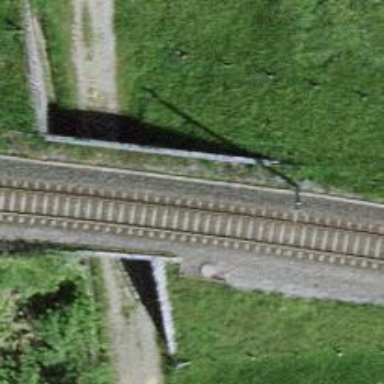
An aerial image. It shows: Railway bridge with electrified tracks and single contact line.